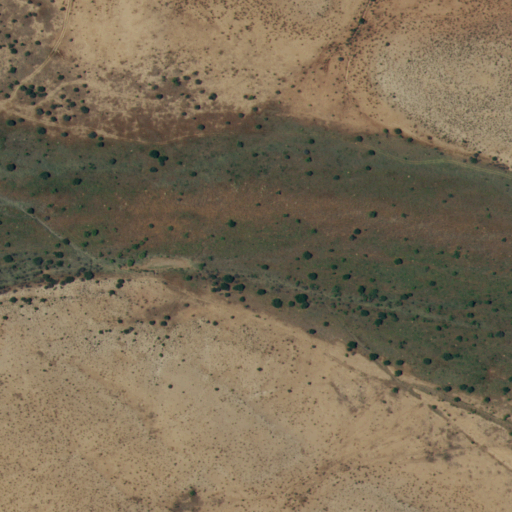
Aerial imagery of valley in New Mexico named Goaty Canyon containing shrub and grassland